Question: I have a form with 2 RichTextBoxes, a Browse for file button and a Process button. Here is a snapshot:

I got the Browse button to open file dialog & user selects a file and the path of the file is displayed in the smaller Richtextbox2. I have also kept the option for the user to manually paste the contents of the file in the bigger RichTextBox1.
What I want is:
When the "Process" button is clicked, check if user has pasted the output in the bigger RichTextBox1 (if yes then process with the data from RichtextBox1) OR the user has browsed for the file (if yes then process with the data from RichtextBox2).
Please help. Thanks in advance.
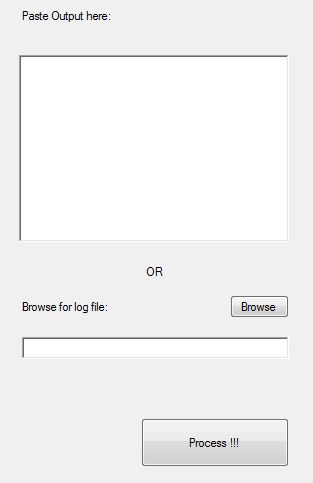
Answer: Try this:
'''
If RichTextBox1.TextLength > 0 Then
' Process text pasted
ElseIf RichTextBox2.TextLength > 0 Then
' Process text from the file selected
Else
MessageBox.Show("ERROR: No text to read!")
End If
'''